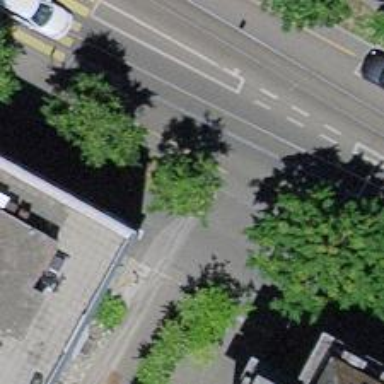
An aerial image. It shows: Avenue of trees.